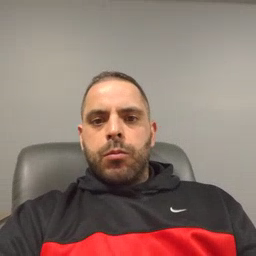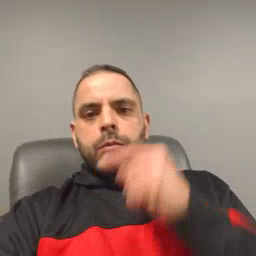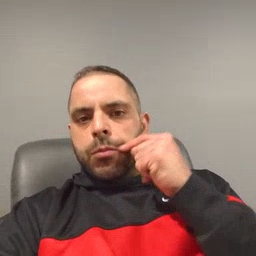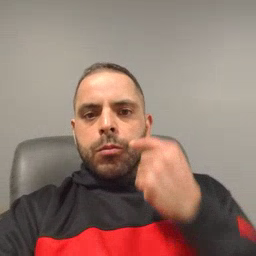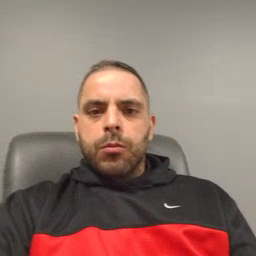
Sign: smile